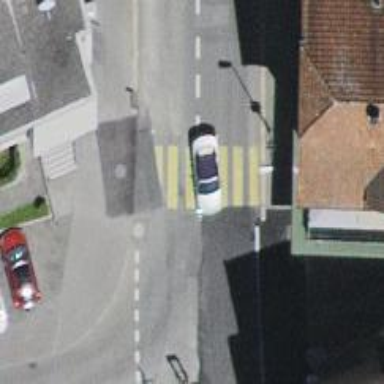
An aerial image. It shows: Uncontrolled zebra crossing on the road.